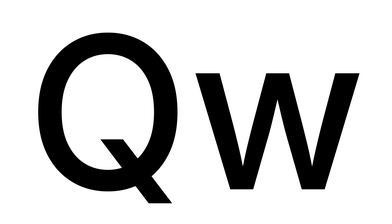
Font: Inter_Medium